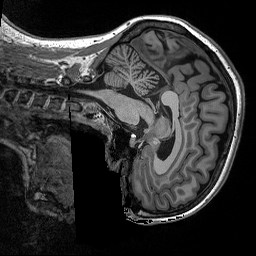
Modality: T1w
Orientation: sagittal
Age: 31
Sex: female
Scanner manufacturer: siemens
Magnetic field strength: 3 T
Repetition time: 2.3 s
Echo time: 0.00298 s